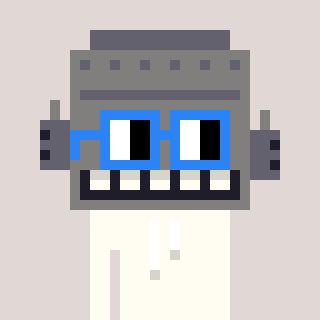
a pixel art character with square blue glasses, a robot-shaped head and a grayscale-colored body on a warm background